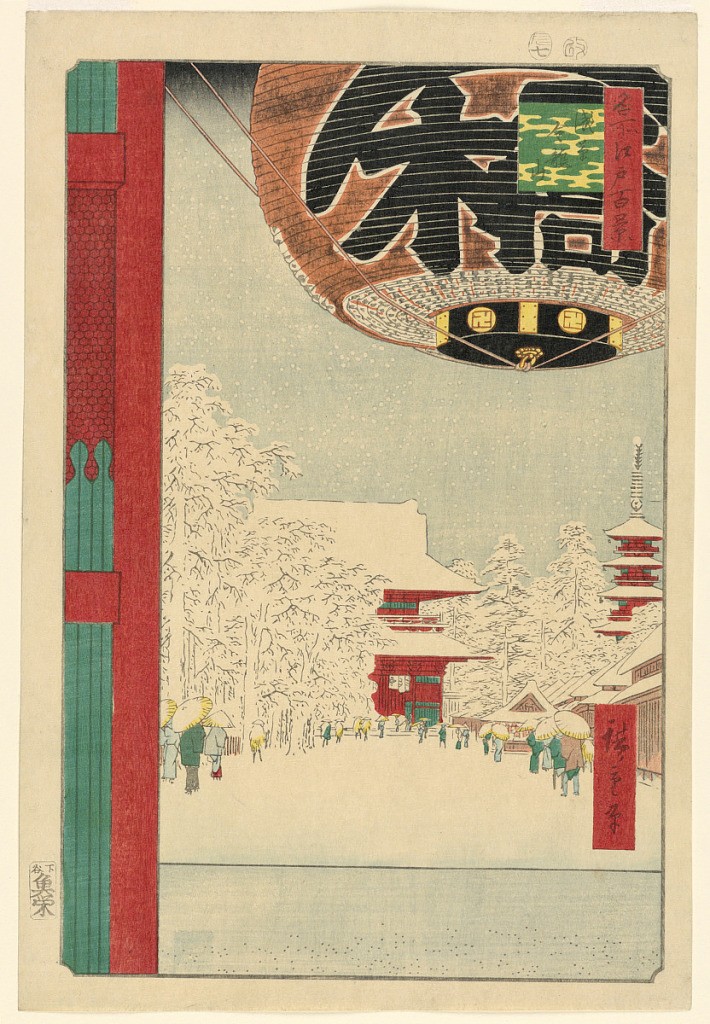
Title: Asakua Temple, No 99 from One Hundred Famous Views of Edo (Asakua Kinryuzan)
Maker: Ando Hiroshige, Japanese, 1797–1858
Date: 1856
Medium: Woodblock print in colored ink on paper
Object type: Print
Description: A winter view of Asakusa Kannon, the oldest Buddist temple in the city. The left side shows the Thunder Gate (Kaminarimon) and the famous huge lantern above. Shown in the distance is the Gate of the Two Kings, which was named after the deities on either side. The right side shows a five story pagoda. The scene is covered with snowflakes. The rooftops are evenly dusted with snow and the ground contains a pattern of small embossed dots. Asakusa remains a popular tourist destination today.